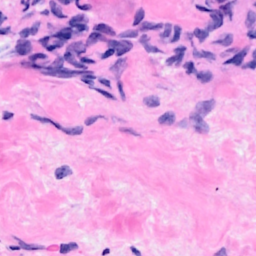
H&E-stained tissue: Breast